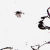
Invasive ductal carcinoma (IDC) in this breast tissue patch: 0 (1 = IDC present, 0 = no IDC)